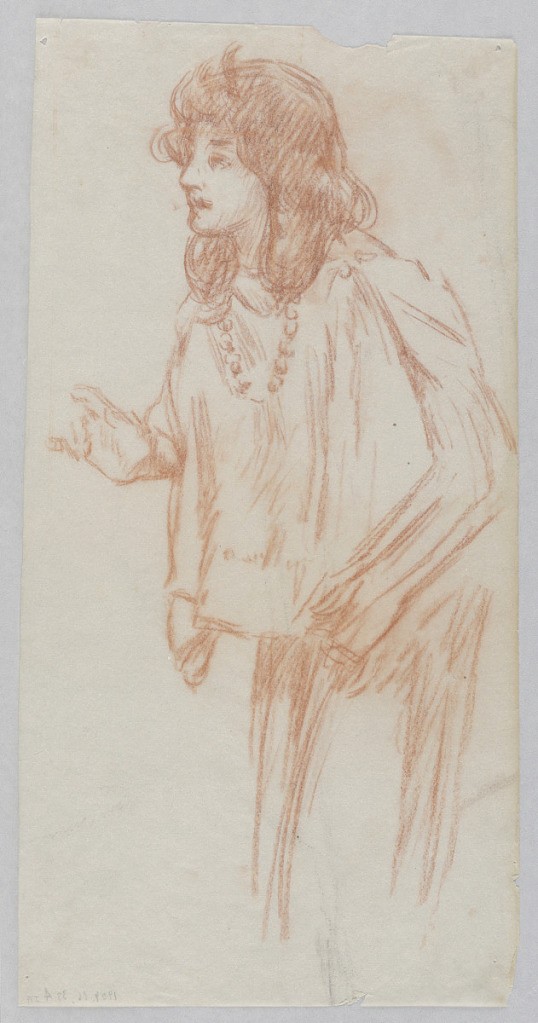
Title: Study for a woman, “Vintage Festival,” Mendelssohn Glee Club, New York, NY
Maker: Robert Frederick Blum, American, 1857–1903
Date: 1895–1898
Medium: Pastel crayon on tracing paper
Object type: Drawing
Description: Sketch of a female figure. The upper part of the figure is shown with raised right forearm. The left arm is lowered.